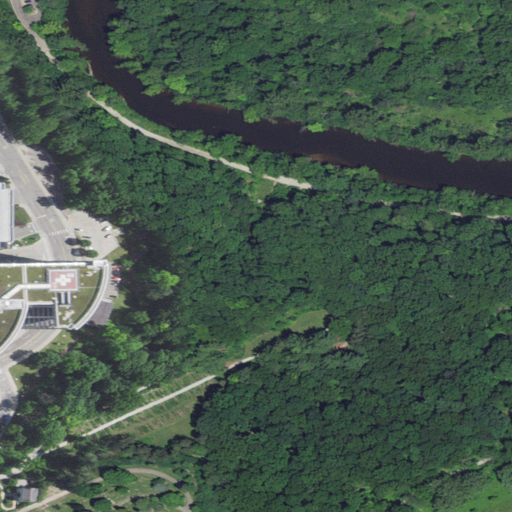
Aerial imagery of valley in Michigan named Schoolgirl's Glen containing deciduous forest, woody wetlands, open water, mixed forest, medium intensity development, low intensity development, high intensity development, evergreen forest, and open development